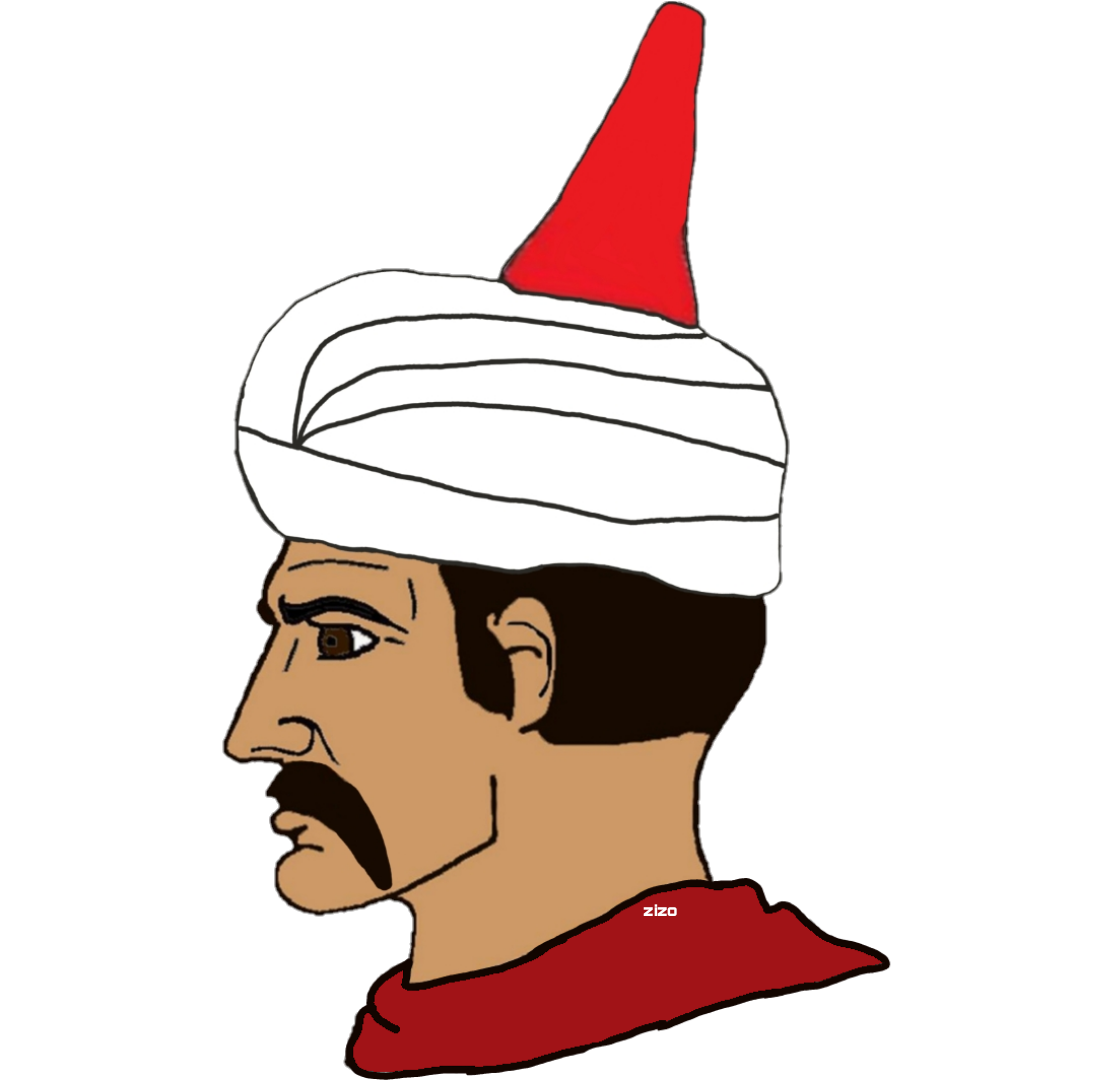
Label: 4_Yes_Chad